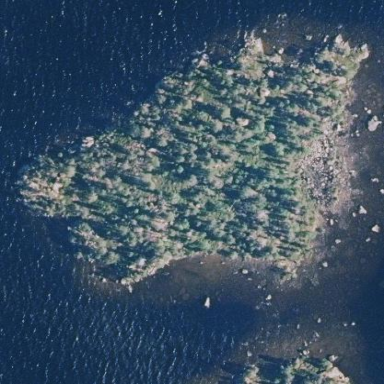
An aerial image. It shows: Islet.